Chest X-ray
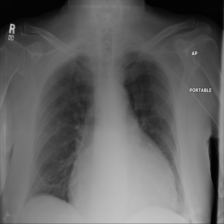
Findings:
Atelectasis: negative
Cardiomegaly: positive
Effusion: negative
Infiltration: negative
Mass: negative
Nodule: negative
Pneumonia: negative
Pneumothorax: negative
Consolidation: negative
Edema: negative
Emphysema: negative
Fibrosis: negative
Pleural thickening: negative
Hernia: negative